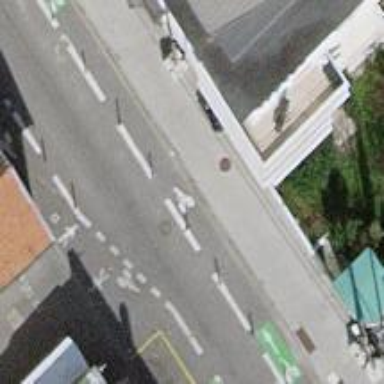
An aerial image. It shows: Living street with asphalt surface. Both sides have sidewalks and parallel parking lanes. There is opposite lane cycleway on the left.